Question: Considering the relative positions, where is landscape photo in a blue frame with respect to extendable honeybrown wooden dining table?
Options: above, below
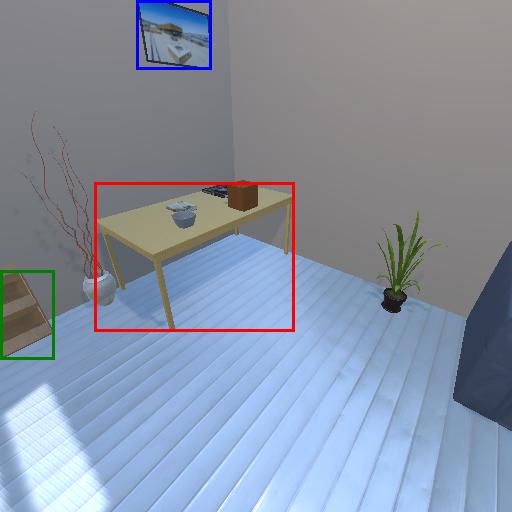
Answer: above